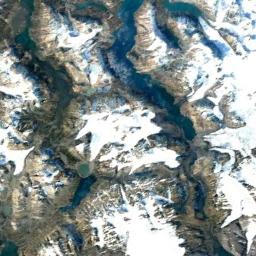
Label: snowberg